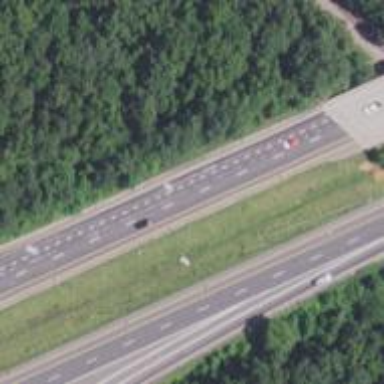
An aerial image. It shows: Motorway junction.